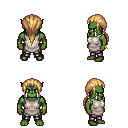
a pixel art fantasy rpg character, male body template, orc, green skin, white tunic, metal pants, light blonde ponytail hairstyle, bracelets, four views (front, back, left, right), 2x2 character sprite sheet, small pixel art, hard edges, no anti-aliasing